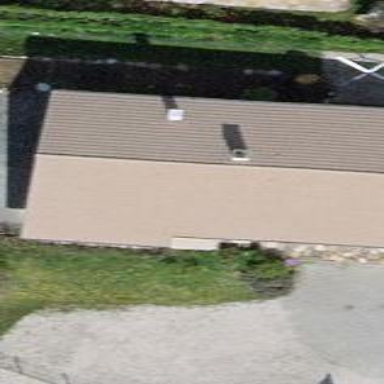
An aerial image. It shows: House with gabled roof oriented along the structure.